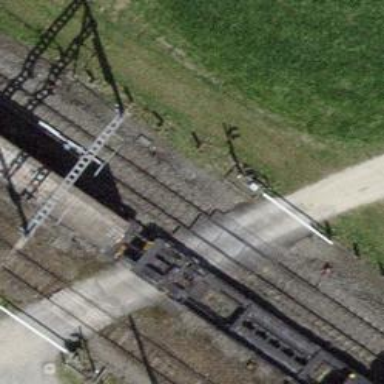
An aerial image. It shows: Full barrier level crossing along the railway.